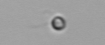
Label: nanoplankton_mix